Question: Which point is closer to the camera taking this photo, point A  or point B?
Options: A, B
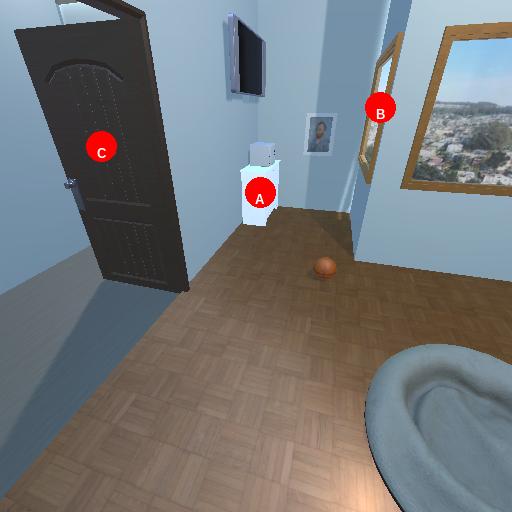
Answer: A